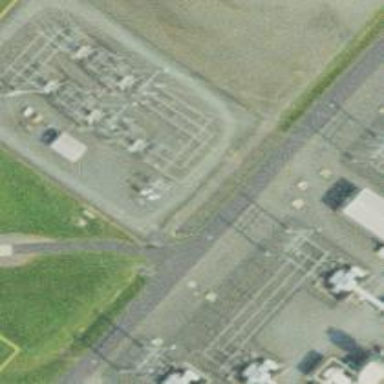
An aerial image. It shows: Switch for power supply.